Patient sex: F
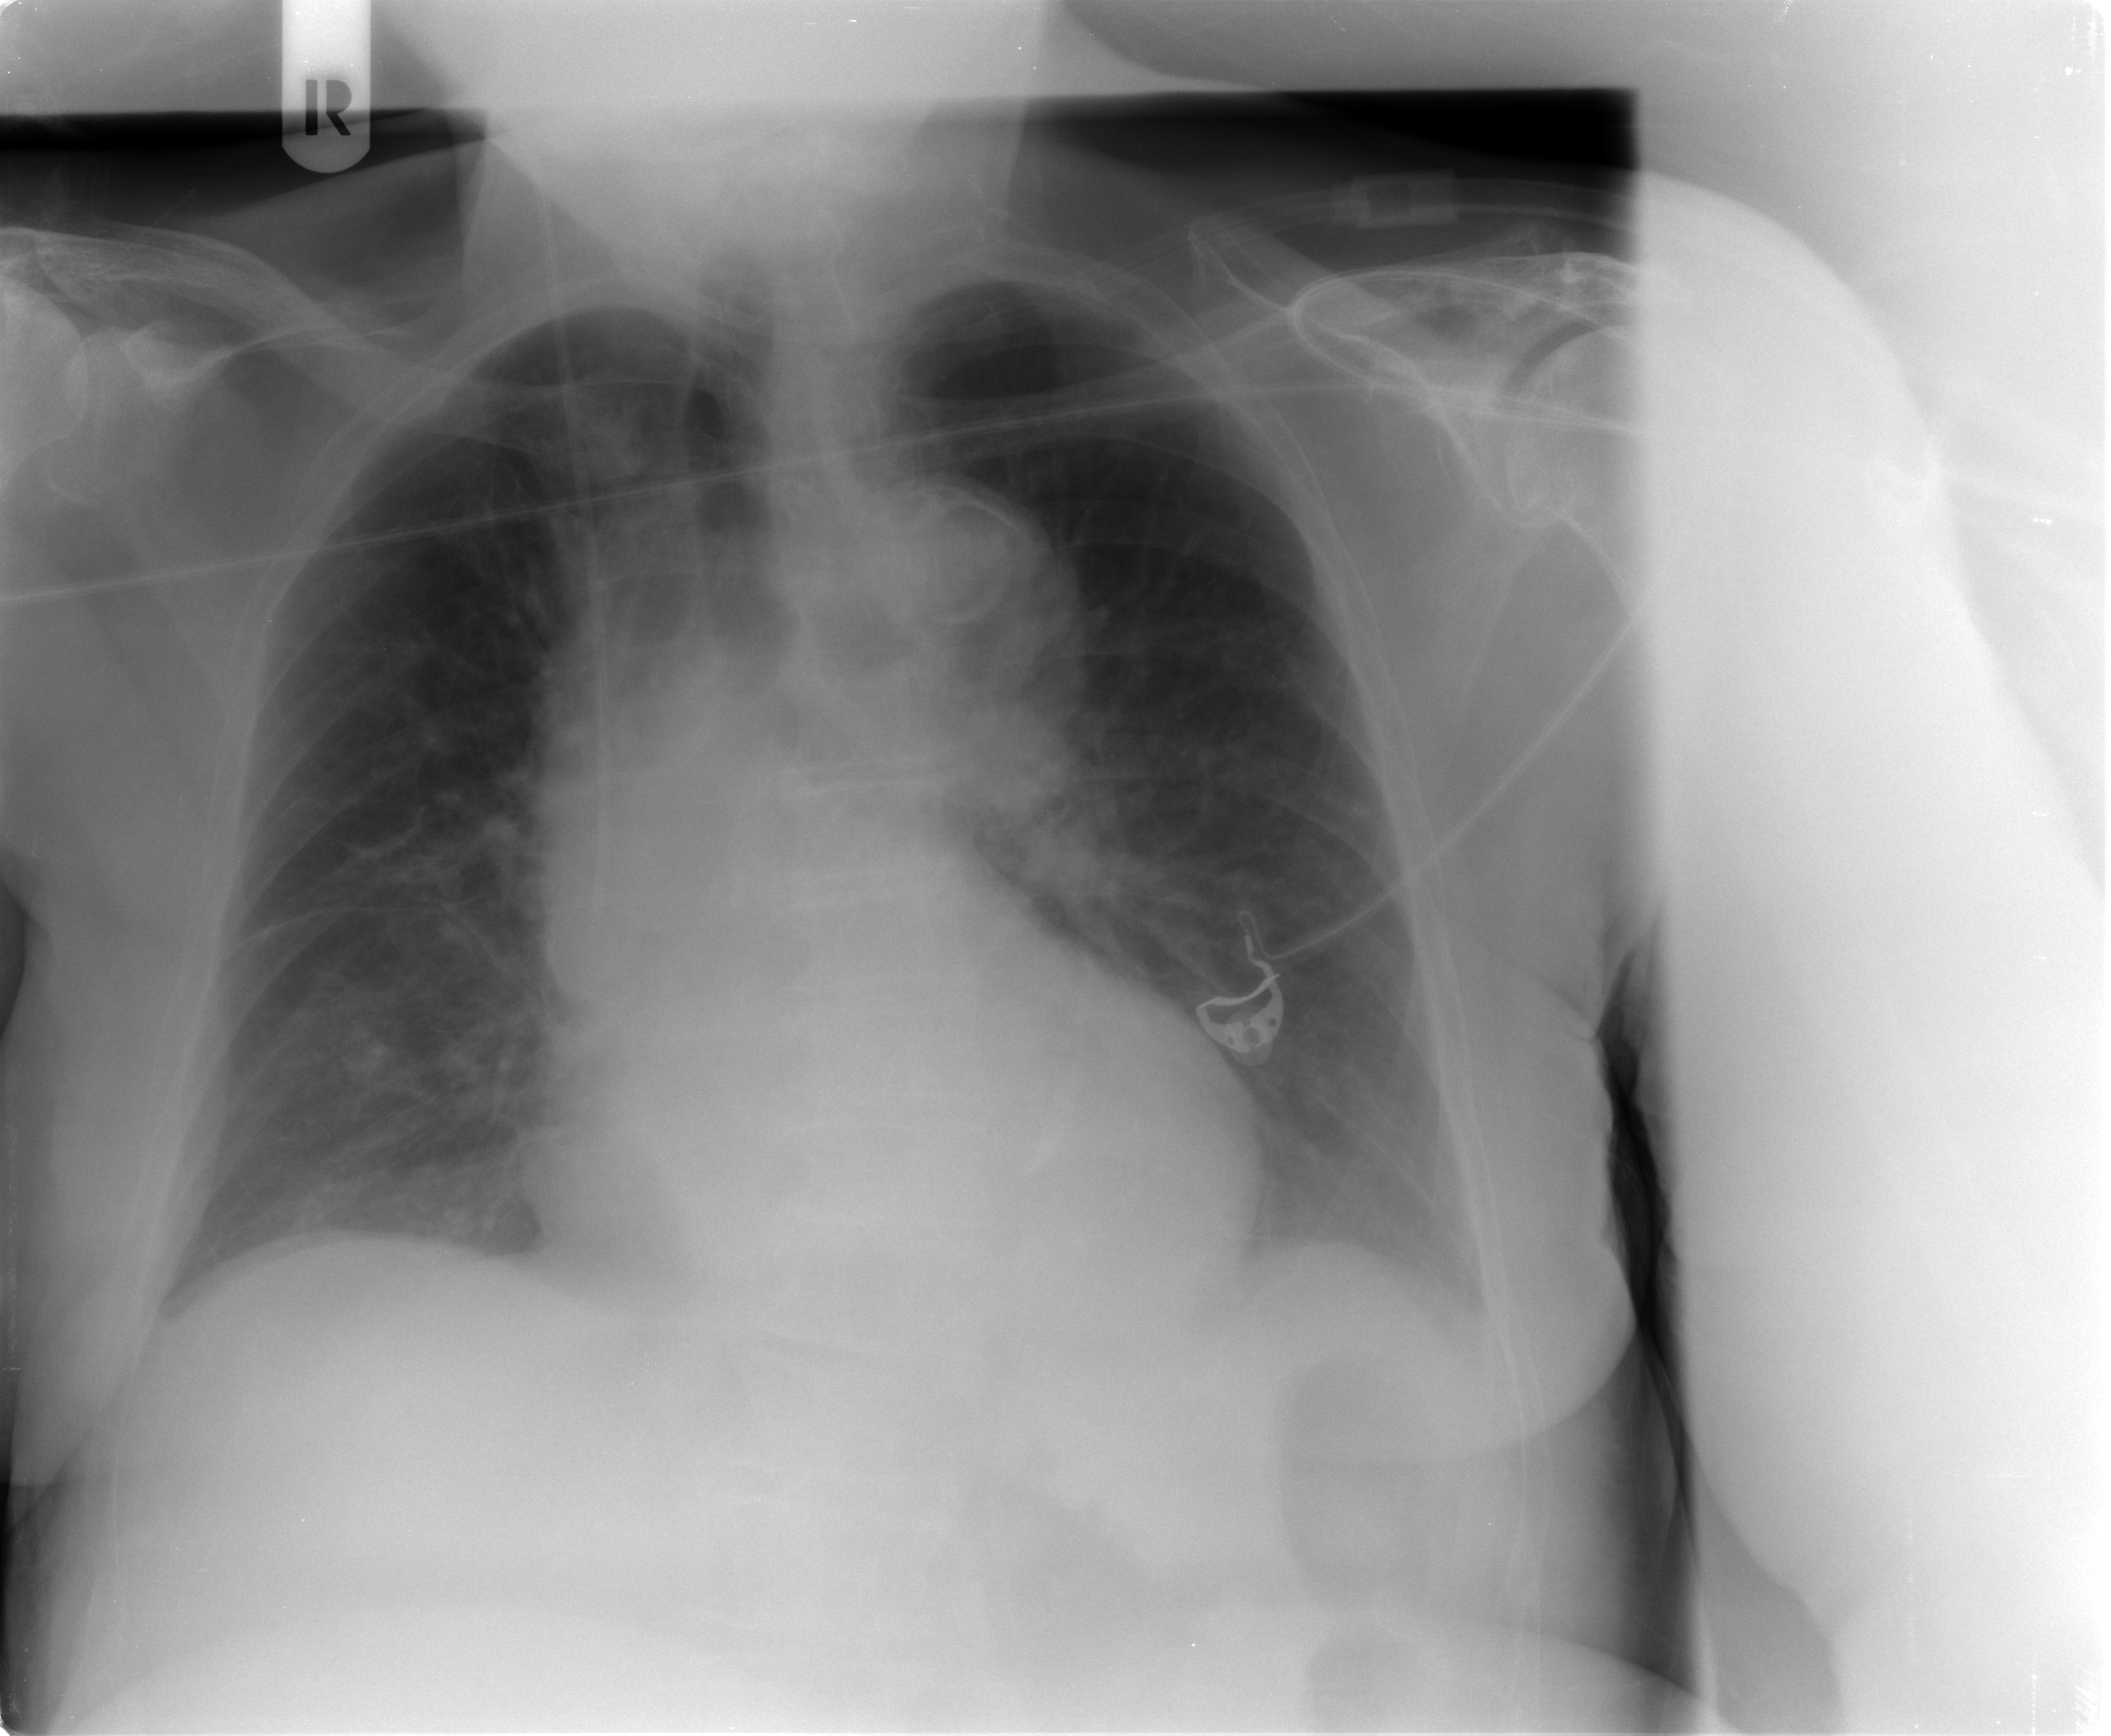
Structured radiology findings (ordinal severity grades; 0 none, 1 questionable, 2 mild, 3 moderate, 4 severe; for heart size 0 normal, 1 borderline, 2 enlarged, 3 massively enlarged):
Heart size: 2
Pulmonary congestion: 1
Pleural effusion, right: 0
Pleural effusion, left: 0
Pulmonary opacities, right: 0
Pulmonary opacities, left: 0
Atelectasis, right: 0
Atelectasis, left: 0